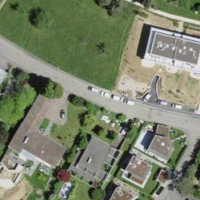
EUNIS habitat code: 55
Species observed at this site:
Viburnum tinus